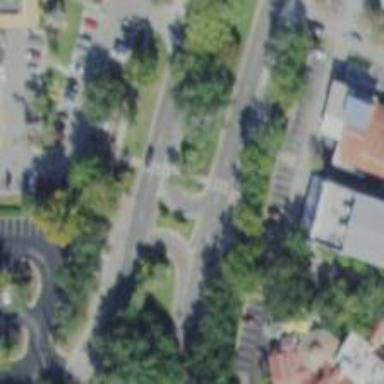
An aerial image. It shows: Secondary link road with sidewalk on the left.